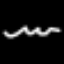
Label: squiggle